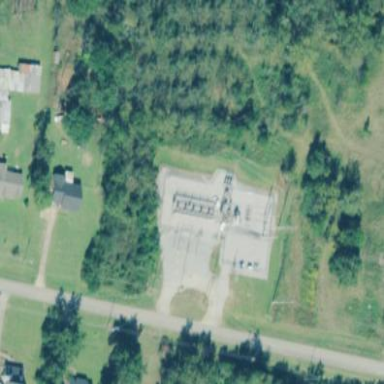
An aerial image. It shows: Distribution power substation secured by fence.